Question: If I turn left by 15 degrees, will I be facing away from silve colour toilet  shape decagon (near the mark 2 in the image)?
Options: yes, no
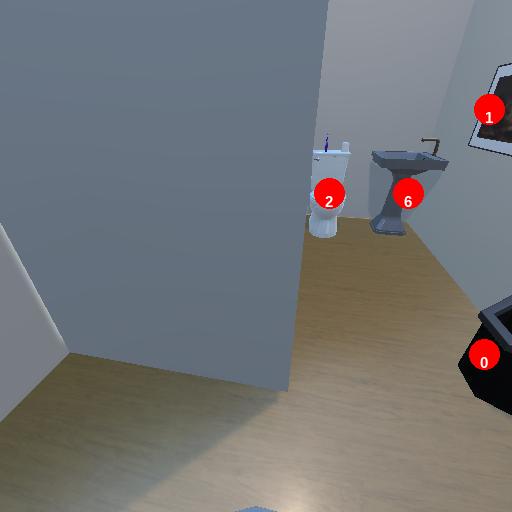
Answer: yes